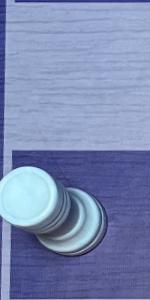
Label: Rook_White